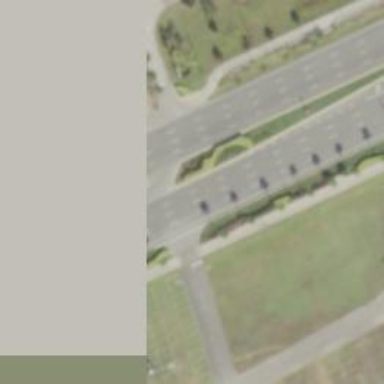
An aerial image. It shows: Asphalt road with primary link designation.